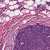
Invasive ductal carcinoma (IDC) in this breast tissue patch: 0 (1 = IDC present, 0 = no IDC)